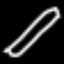
Label: pencil